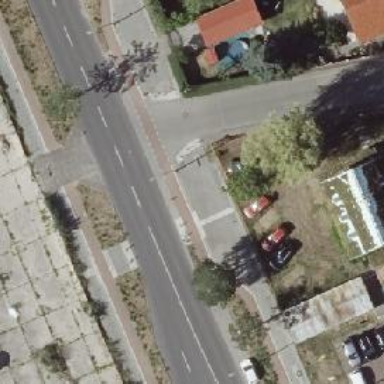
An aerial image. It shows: Uncontrolled crossing on footway.